Aerial crown-view tile of a tropical tree (Barro Colorado Island, Panama), acquired 20250414:
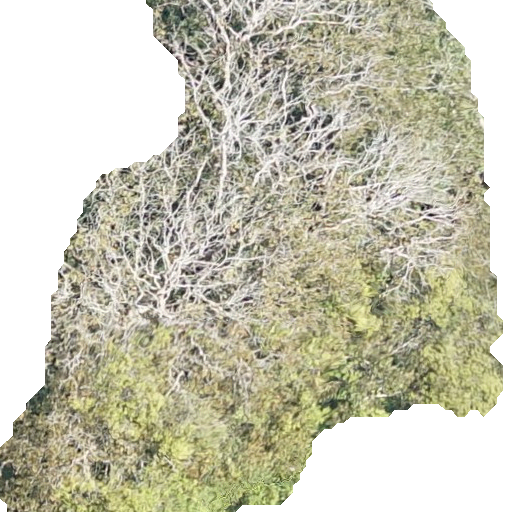
Species: Dipteryx oleifera
GBIF accepted scientific name: Dipteryx oleifera
Crown area: 330.182 m²